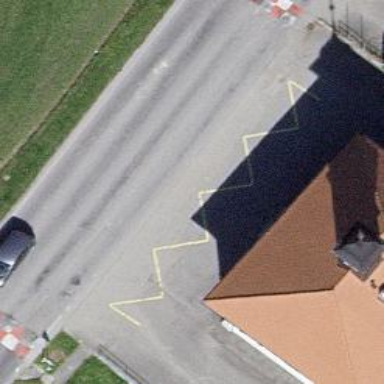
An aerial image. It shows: Asphalt road with traffic-calming table.